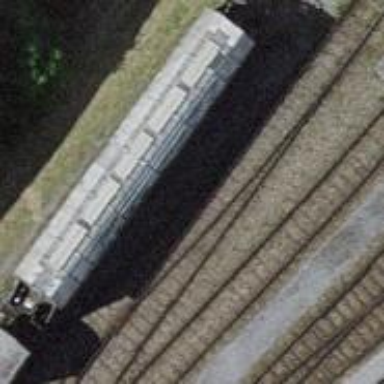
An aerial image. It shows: Railway yard with one track in service.